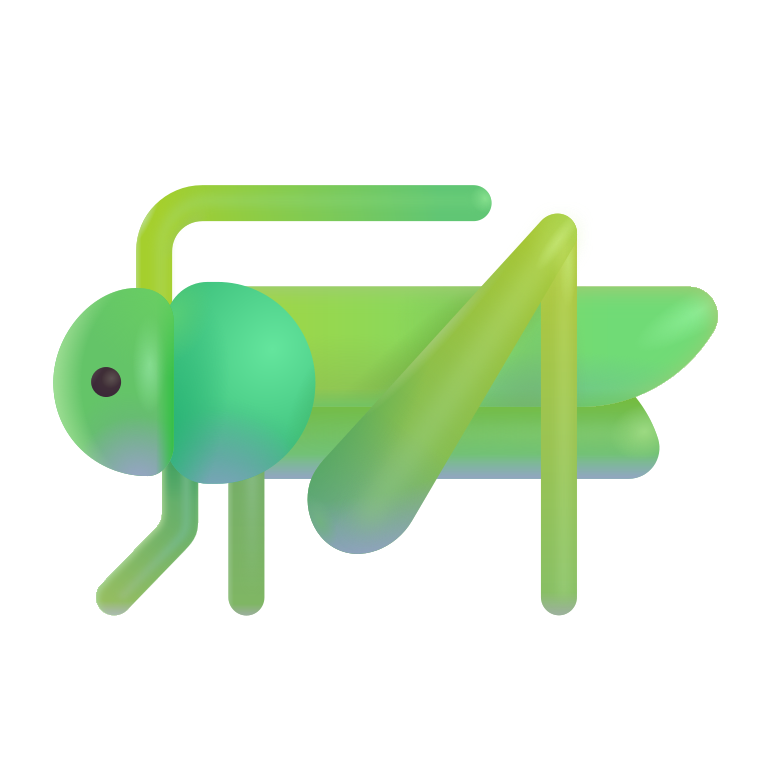
cricket color